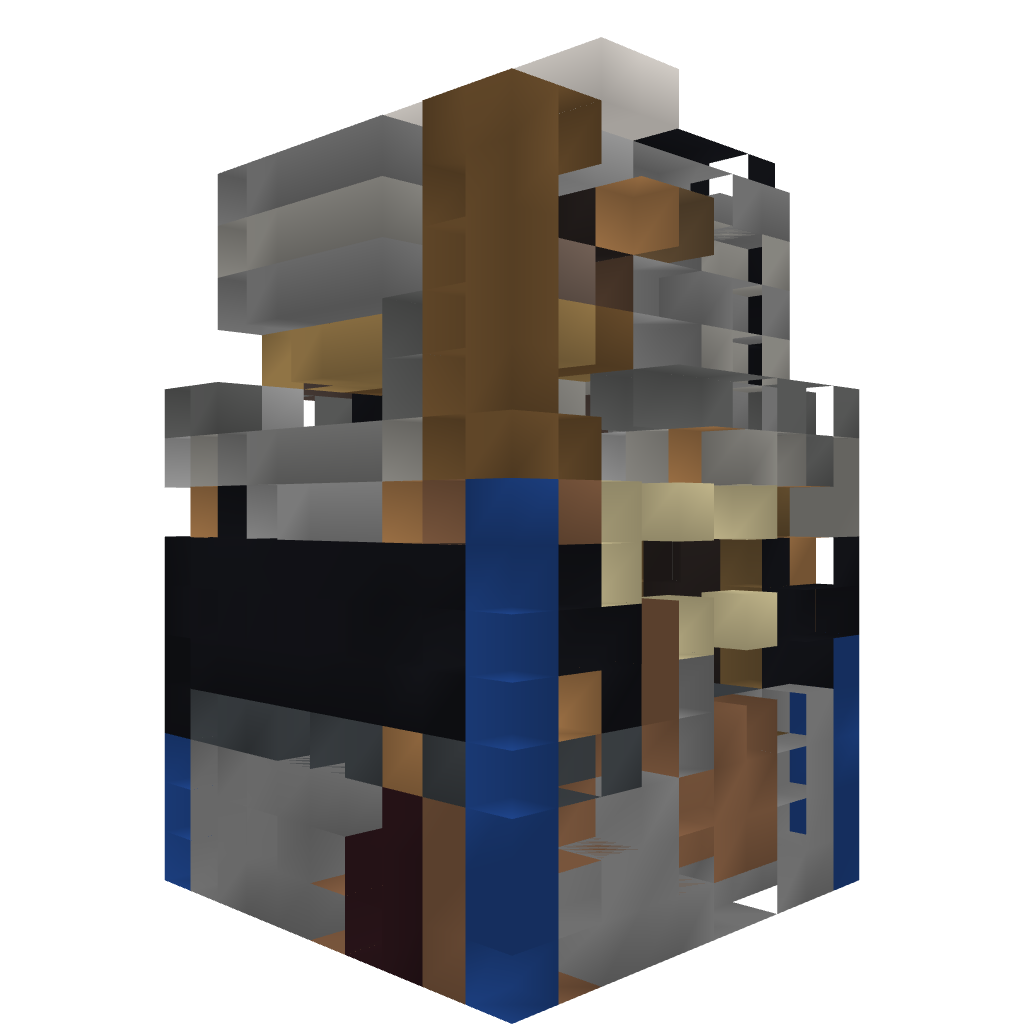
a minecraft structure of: Pigonge's 10x10 Survival House 3